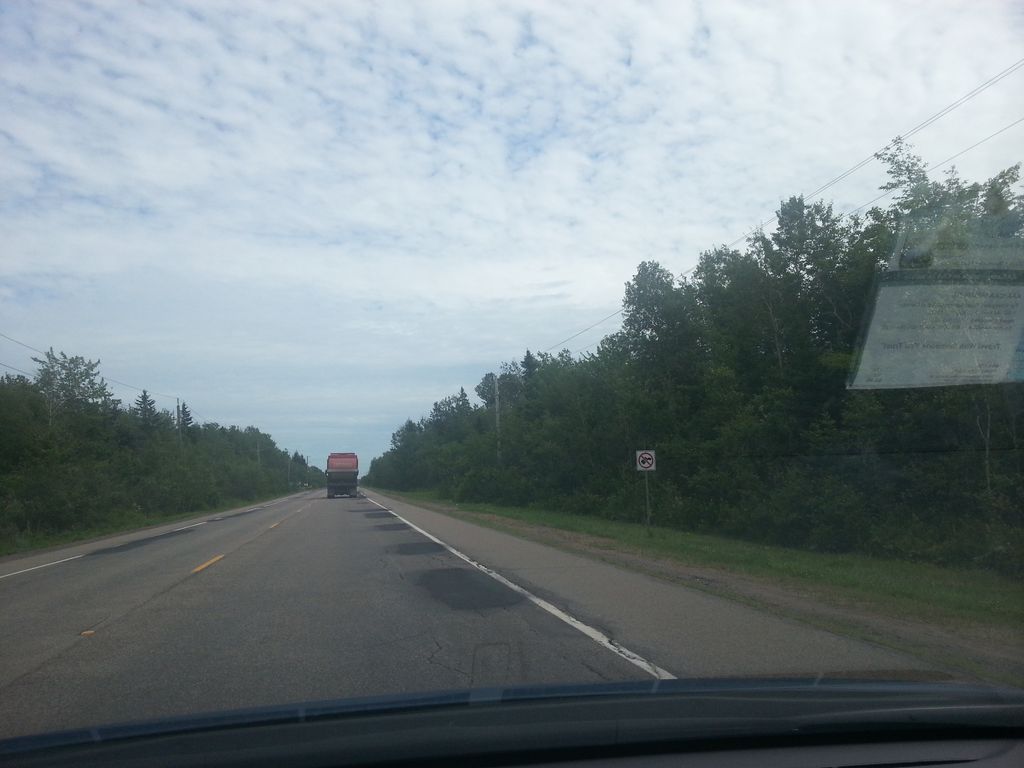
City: charlottetown